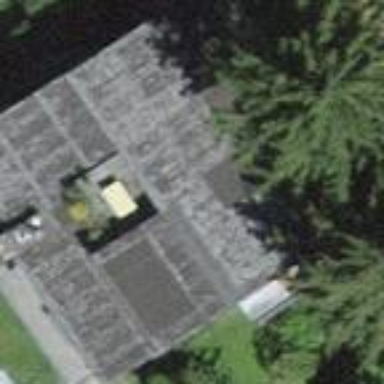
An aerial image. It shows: Detached building with skillion roof shape.